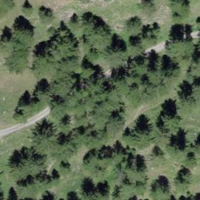
EUNIS habitat code: 41
Species observed at this site:
Echium vulgare